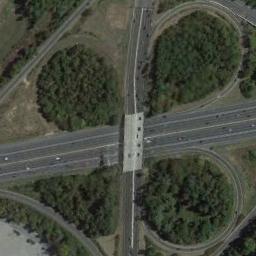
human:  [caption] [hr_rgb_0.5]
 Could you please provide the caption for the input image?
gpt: An overpass on top of two roads .

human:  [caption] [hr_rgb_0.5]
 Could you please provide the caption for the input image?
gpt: The clover-leaf overpasses over the road on the green space .

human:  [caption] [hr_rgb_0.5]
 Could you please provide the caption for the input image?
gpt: The overpass is next to the bare land and some trees .

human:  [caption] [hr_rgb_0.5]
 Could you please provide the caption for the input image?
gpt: Many trees are beside the overpass .

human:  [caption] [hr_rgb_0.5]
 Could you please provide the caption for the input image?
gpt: There are some green trees beside the overpass .